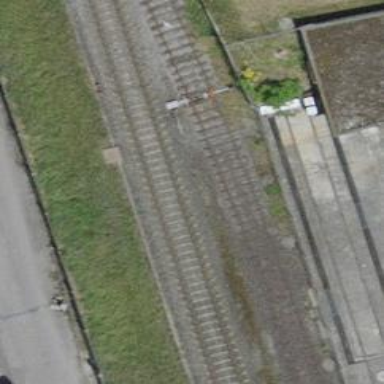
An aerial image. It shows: Single railway spur track.